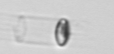
Label: Skeletonema